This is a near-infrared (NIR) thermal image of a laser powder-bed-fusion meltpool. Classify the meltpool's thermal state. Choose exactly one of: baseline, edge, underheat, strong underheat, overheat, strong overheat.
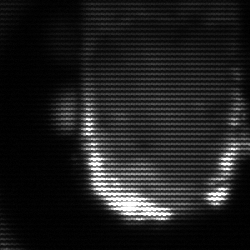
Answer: baseline